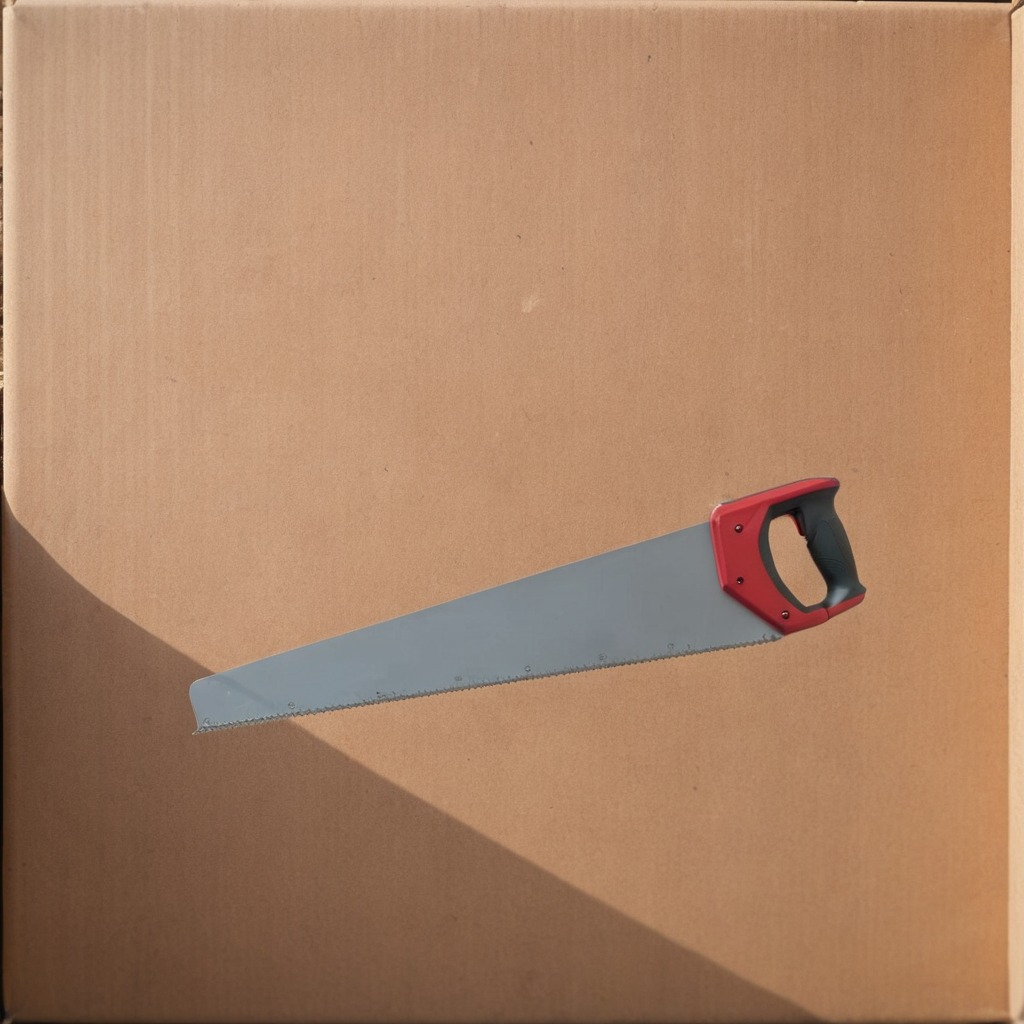
A metal saw is lying on a cardboard box surface in an outdoor workshop during daytime bright natural light soft shadows slightly creased but